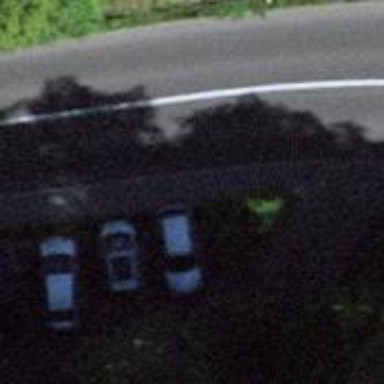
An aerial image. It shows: Parking area with asphalt surface.